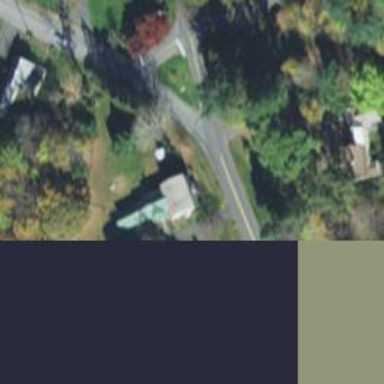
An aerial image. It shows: Driveway.